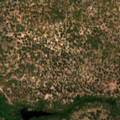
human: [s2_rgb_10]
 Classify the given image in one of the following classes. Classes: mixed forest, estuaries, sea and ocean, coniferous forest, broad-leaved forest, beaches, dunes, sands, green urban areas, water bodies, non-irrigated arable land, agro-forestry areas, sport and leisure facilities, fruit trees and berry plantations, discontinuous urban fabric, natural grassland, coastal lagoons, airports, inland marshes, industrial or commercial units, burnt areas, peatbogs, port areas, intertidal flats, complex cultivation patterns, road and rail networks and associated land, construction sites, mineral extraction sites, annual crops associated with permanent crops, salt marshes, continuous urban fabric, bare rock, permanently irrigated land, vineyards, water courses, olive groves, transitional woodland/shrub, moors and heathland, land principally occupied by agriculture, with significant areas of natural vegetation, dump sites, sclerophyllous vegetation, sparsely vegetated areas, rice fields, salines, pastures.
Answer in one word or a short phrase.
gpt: continuous urban fabric